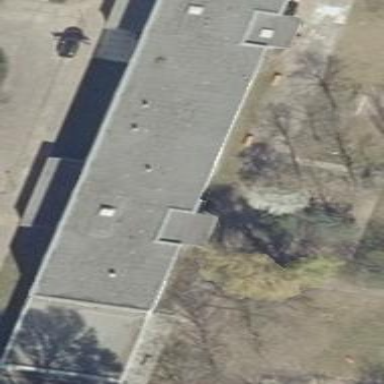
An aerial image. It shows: Kindergarten with flat roof.